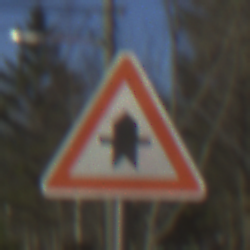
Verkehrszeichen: Vorfahrt
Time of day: MorningAfternoon
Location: Outdoor (Nature)
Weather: Clear
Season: Winter
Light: Natural